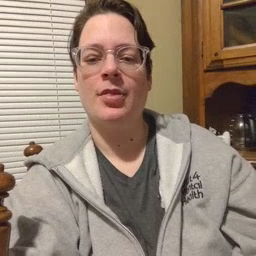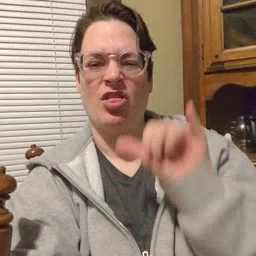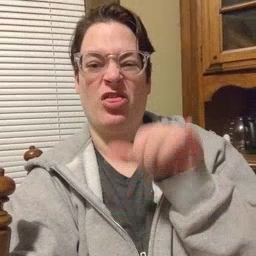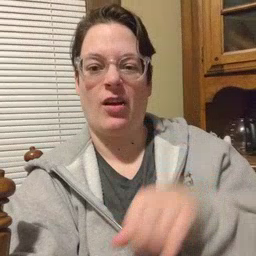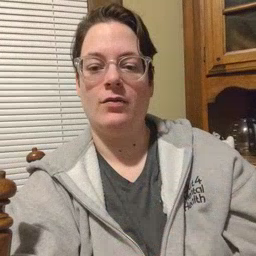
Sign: that